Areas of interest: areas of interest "State Grid"
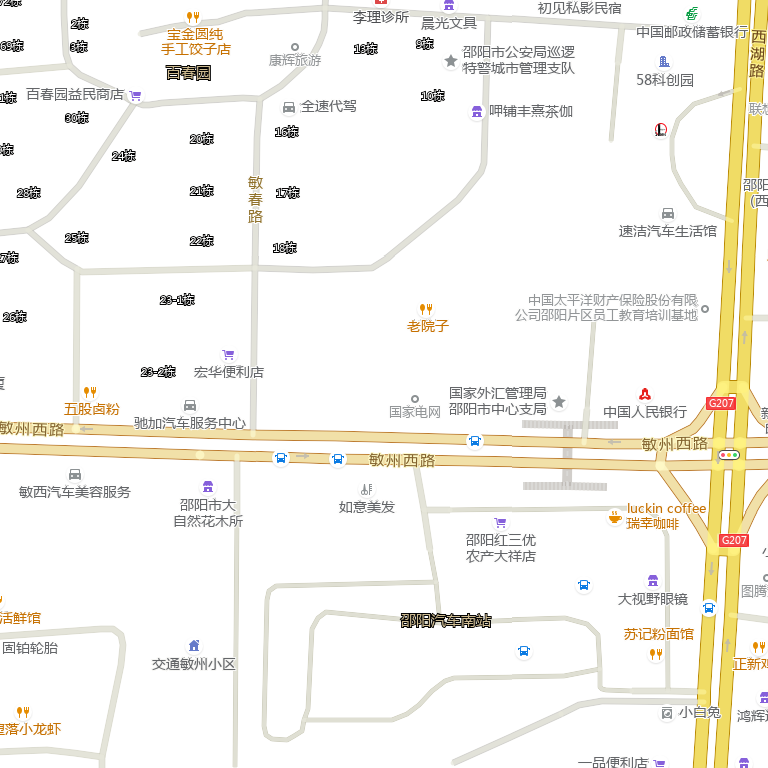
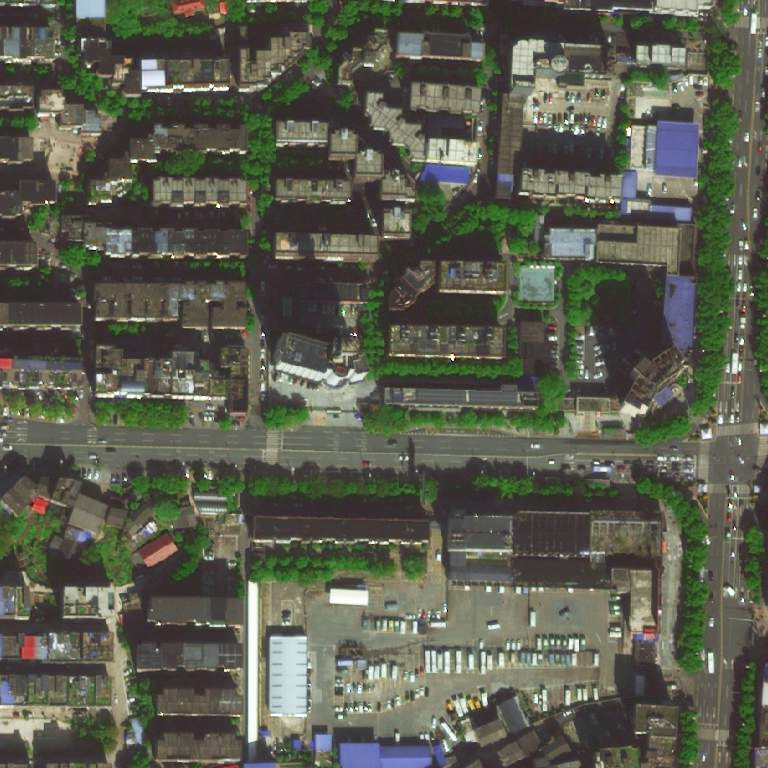